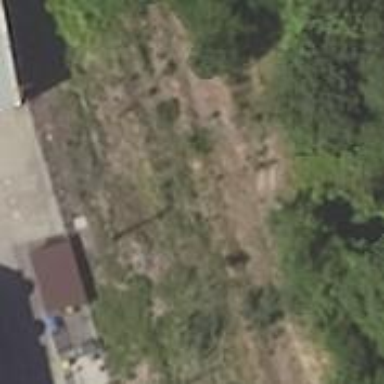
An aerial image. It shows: Abandoned railway siding.